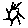
Label: sun